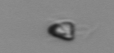
Label: Pyramimonas